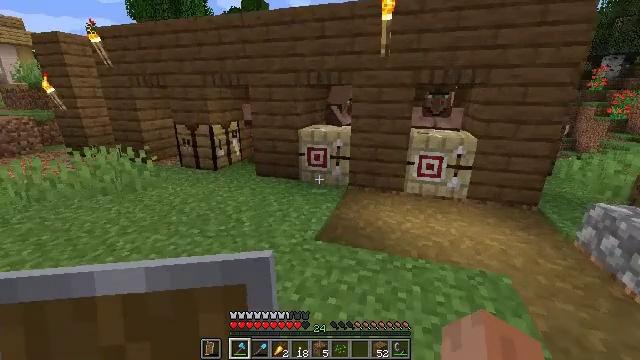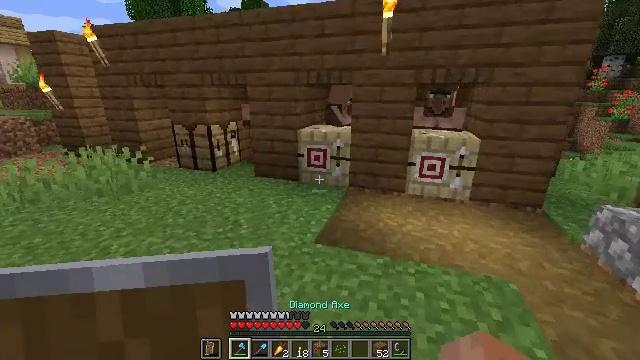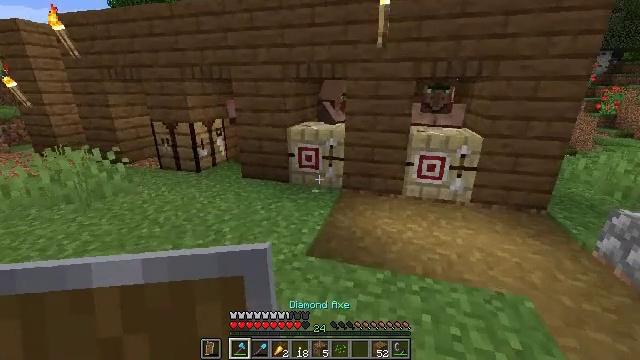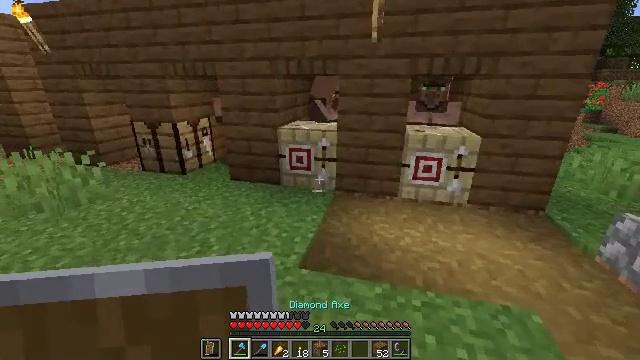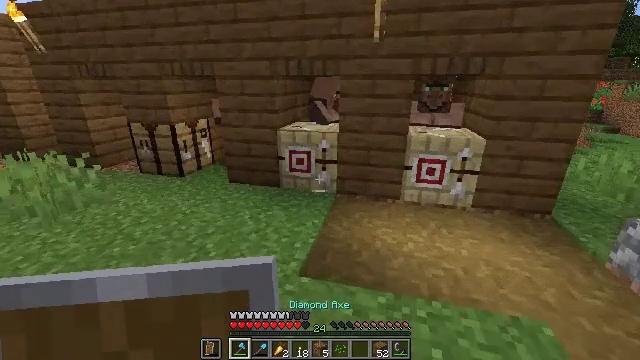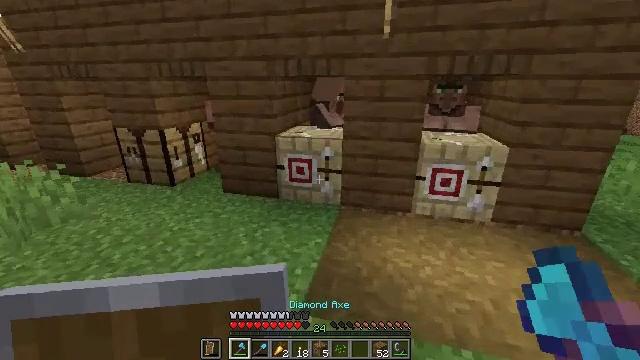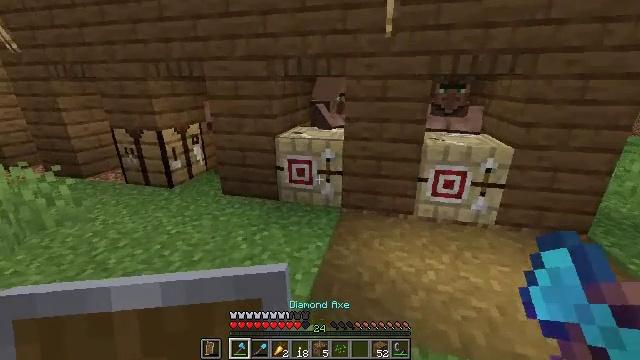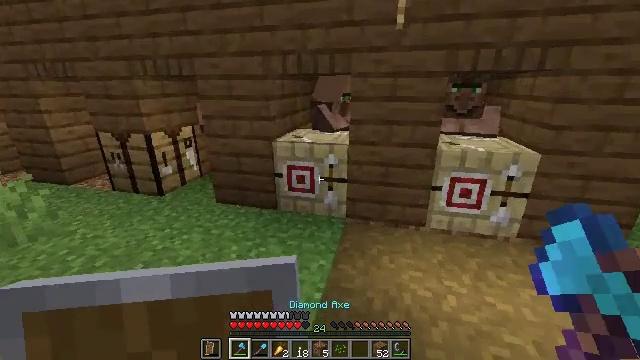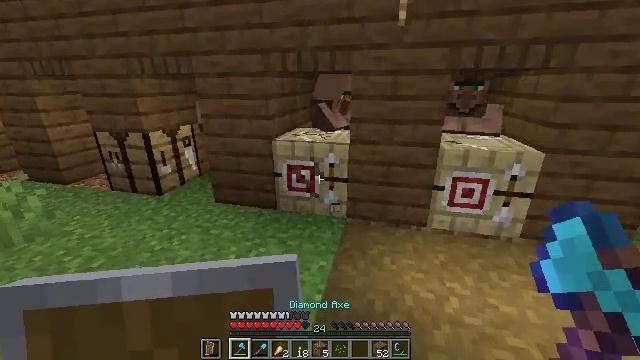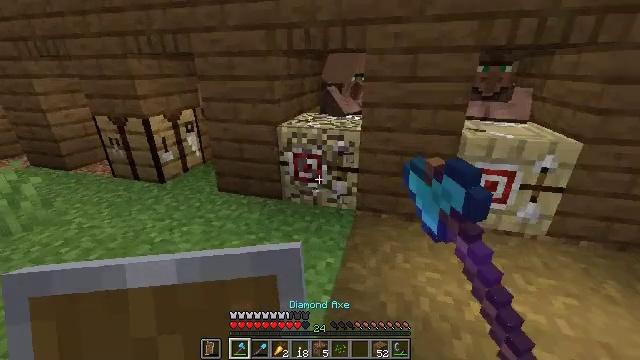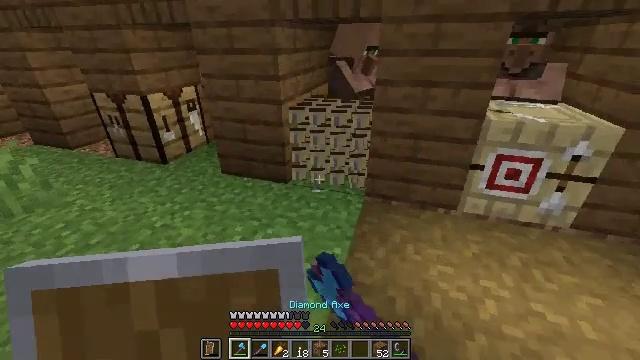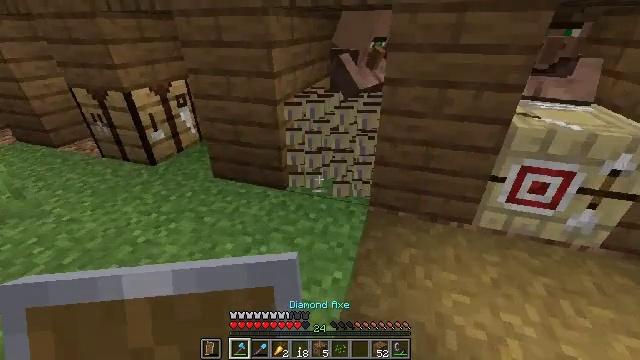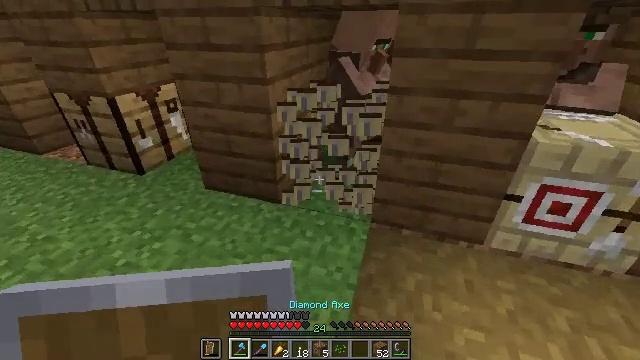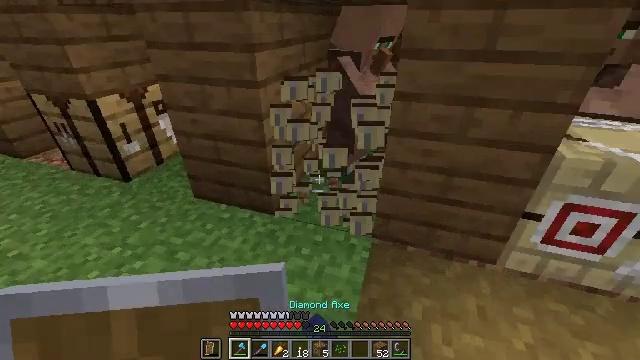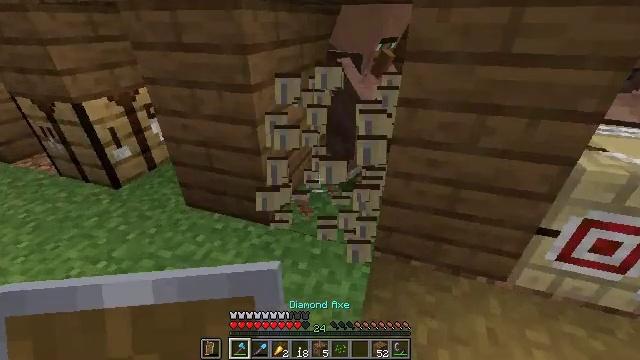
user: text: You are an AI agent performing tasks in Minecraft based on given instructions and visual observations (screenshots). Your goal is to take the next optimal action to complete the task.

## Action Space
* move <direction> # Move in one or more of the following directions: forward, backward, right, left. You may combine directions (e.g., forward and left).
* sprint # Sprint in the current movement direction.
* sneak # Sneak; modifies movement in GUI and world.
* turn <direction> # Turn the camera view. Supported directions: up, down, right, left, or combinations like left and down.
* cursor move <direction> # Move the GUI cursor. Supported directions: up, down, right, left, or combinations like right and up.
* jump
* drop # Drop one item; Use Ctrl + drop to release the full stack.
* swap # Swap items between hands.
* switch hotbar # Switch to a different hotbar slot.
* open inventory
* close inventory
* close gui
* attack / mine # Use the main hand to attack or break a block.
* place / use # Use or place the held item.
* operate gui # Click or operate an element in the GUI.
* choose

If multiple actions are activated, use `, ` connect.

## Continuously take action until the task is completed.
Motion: motion action
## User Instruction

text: Attack the fletching table to break it.
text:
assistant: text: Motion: move forward, switch to hotbar 1
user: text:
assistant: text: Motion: move forward, turn right, switch to hotbar 1
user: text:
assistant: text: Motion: move forward, turn right
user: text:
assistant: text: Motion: move forward
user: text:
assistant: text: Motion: move forward
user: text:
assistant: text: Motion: move forward
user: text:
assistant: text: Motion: move forward
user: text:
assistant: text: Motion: move forward, attack / mine
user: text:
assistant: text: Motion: move forward, turn left and down, attack / mine
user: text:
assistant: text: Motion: move forward, turn left and down, attack / mine
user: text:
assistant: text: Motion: move forward, turn down, attack / mine
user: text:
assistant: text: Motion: move forward, attack / mine
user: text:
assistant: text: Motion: move forward, attack / mine
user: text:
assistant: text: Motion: move forward, attack / mine
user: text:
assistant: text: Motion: attack / mine